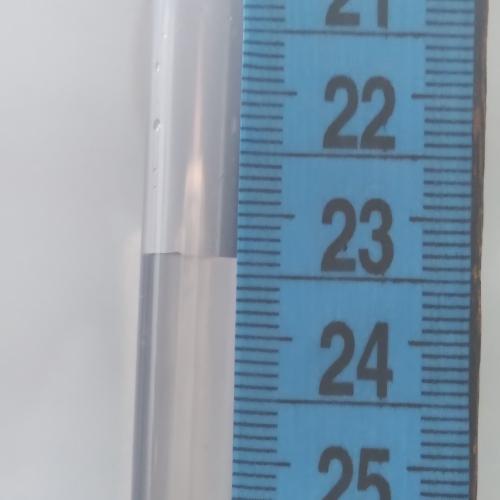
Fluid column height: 23.4 cm